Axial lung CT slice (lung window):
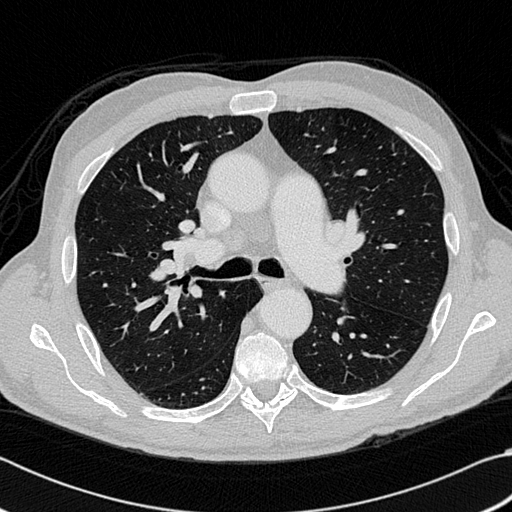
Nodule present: no